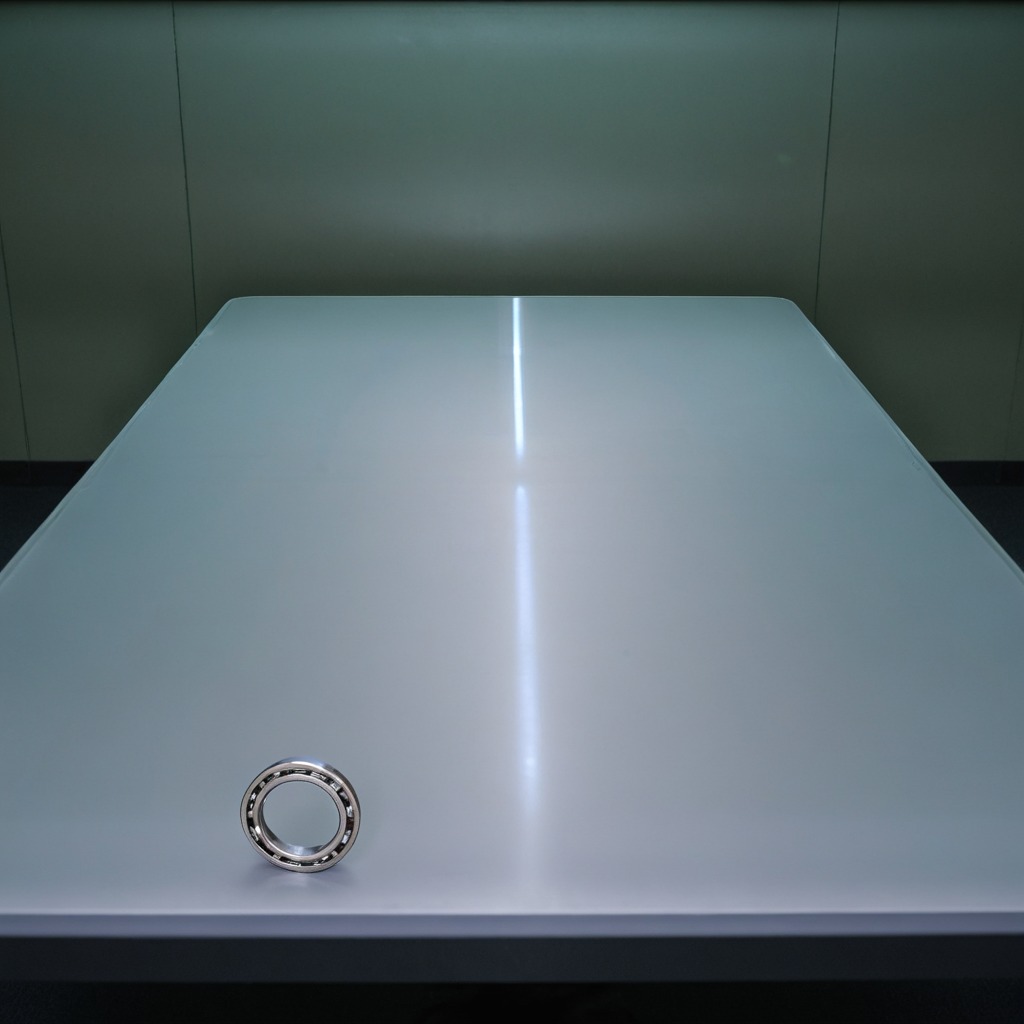
A metal ball bearing is lying on a clean empty table in a railway signal maintenance room lit by harsh overhead fluorescents photorealistic surface textures crisp shadows high dynamic range.